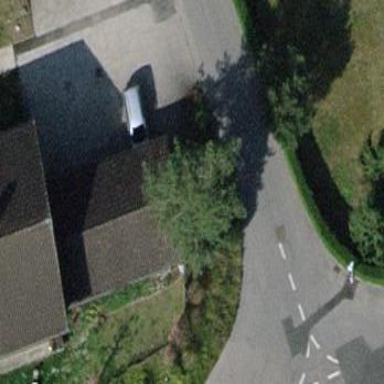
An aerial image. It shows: Group of garages.